Aerial crown-view tile of a tropical tree (Barro Colorado Island, Panama), acquired 20241014:
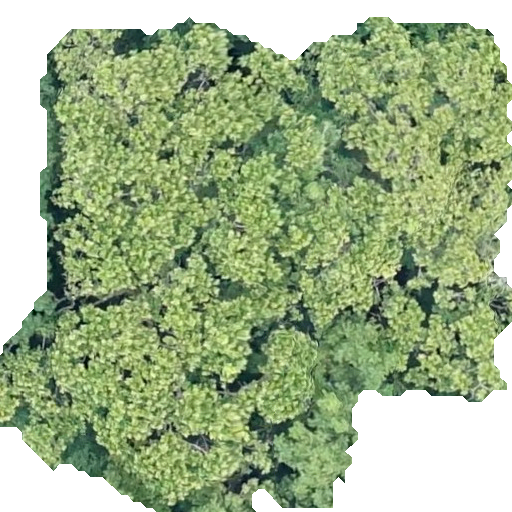
Species: Anacardium excelsum
GBIF accepted scientific name: Anacardium excelsum
Crown area: 316.931 m²